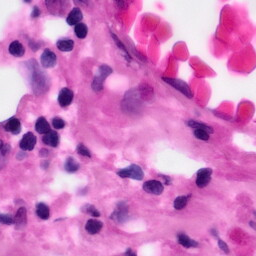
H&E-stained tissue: Pancreatic